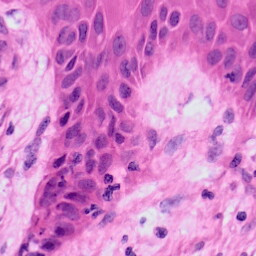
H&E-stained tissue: Skin